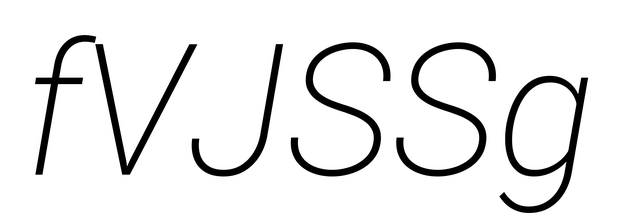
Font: Roboto-Italic_ExtraLight_Italic